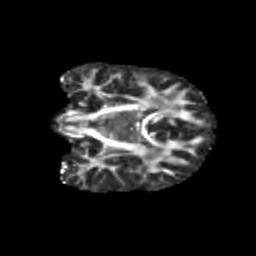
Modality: FA
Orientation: coronal
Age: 11
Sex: female
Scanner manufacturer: siemens
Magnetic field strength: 3 T
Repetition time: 3.8 s
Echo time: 0.07 s